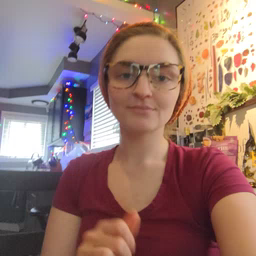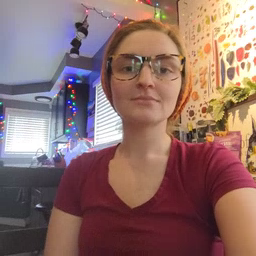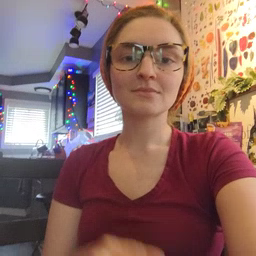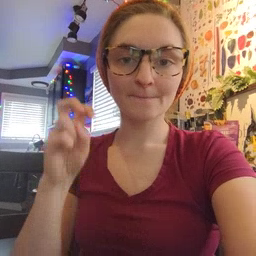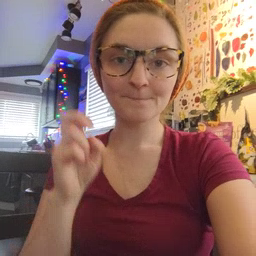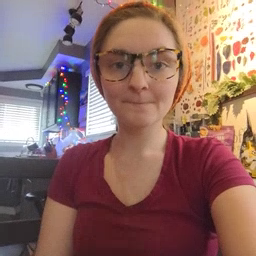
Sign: jump